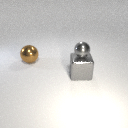
large gray metal cube below small gray metal sphere